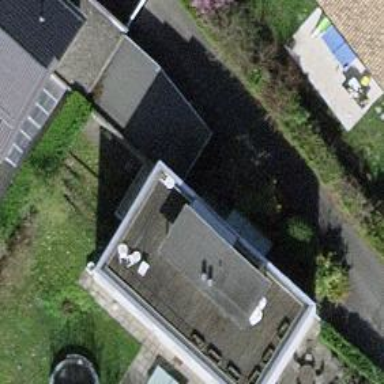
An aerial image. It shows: Garage building.